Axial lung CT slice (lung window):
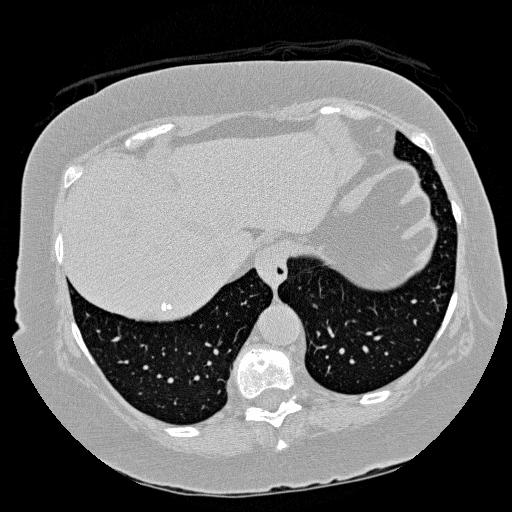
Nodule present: no